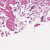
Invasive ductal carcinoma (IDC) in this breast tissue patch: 0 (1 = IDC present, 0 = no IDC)